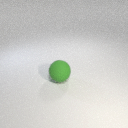
large green rubber sphere